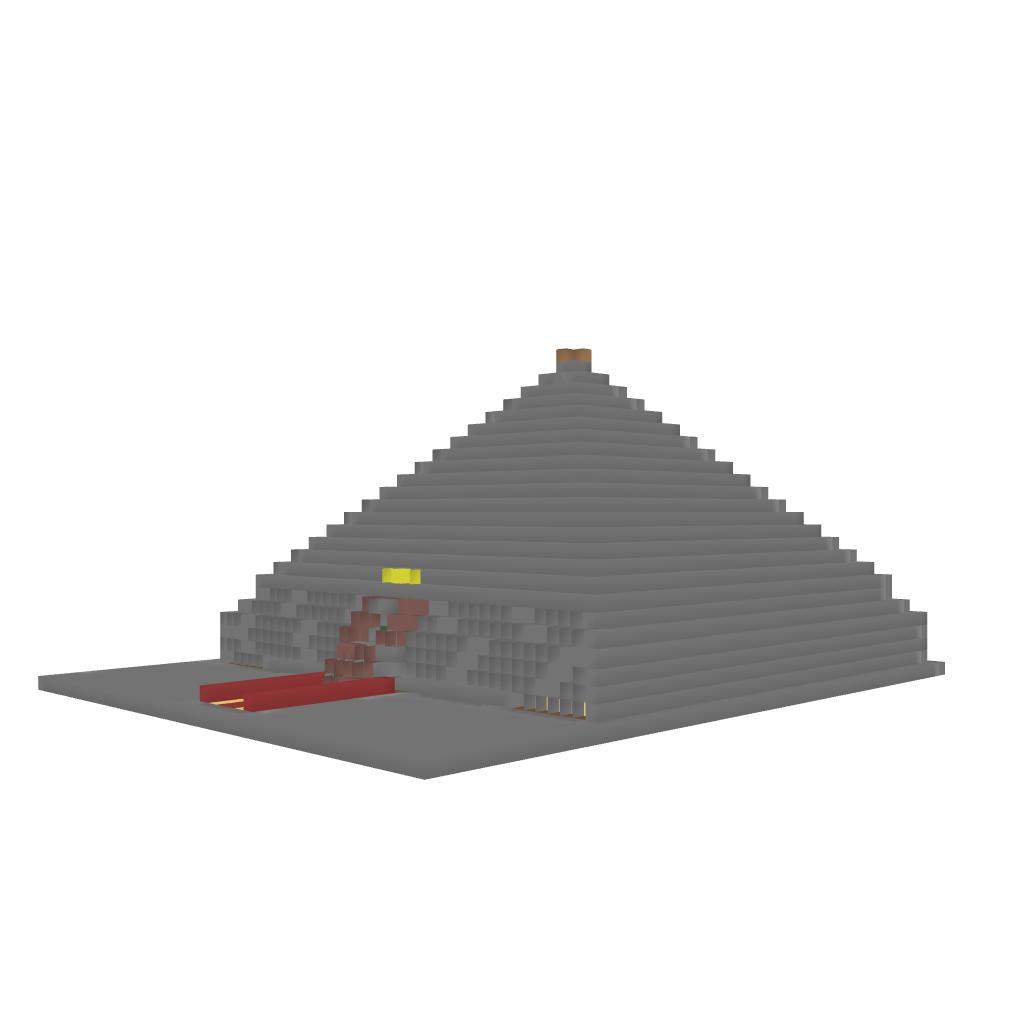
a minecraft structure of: The Hostile Mob Temple bad low quality